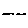
Label: bird